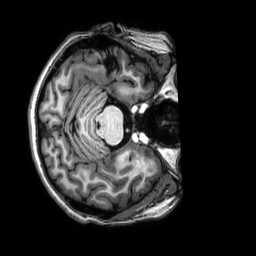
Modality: T1w
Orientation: axial
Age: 29
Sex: female
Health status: healthy
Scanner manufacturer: philips
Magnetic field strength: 3 T
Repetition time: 0.009 s
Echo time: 0.003996 s